The plot is a time-scale (wavelet) decomposition of a bearing vibration signal. What is the most likely bearing condition (normal, inner_race, outer_race, ball)?
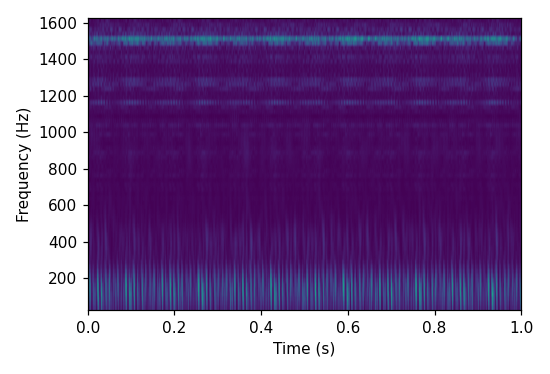
Answer: outer_race